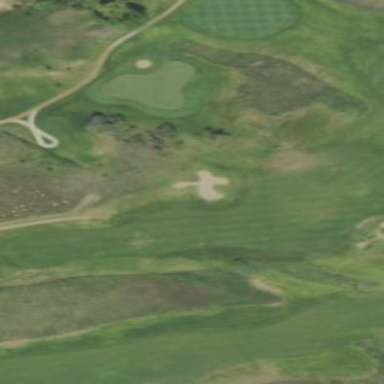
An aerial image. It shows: Grassy area designated as golf fairway.